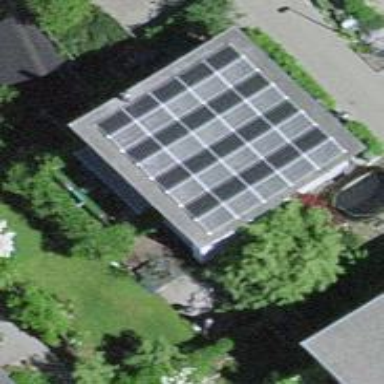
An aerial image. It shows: Solar photovoltaic panel generator on roof of building.